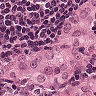
Metastatic tissue present: yes